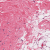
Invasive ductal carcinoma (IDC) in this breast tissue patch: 0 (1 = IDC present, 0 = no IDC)